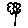
Label: flower